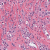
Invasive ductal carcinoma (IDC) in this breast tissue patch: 1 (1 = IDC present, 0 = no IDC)